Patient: sex F, age 31
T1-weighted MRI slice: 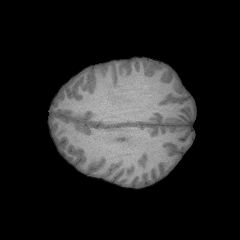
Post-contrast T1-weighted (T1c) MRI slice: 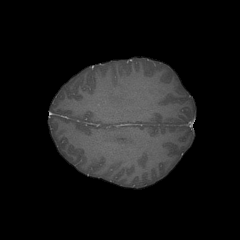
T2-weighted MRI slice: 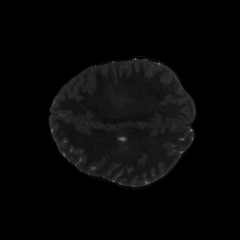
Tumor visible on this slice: no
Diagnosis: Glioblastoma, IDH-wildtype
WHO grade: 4